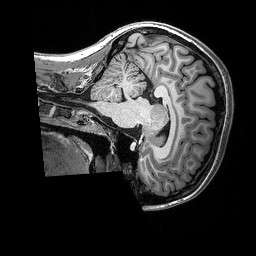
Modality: T1w
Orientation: sagittal
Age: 23
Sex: female